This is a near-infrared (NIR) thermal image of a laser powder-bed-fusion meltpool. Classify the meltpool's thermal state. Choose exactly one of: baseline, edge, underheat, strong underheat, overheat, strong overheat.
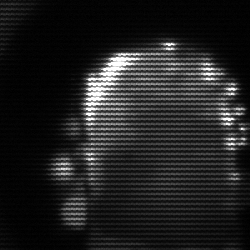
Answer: baseline